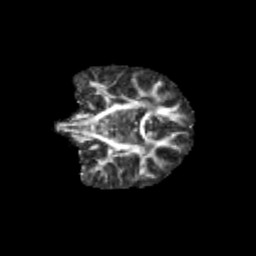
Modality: FA
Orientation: coronal
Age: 10
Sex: female
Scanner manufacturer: siemens
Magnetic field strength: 3 T
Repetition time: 3.8 s
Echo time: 0.07 s